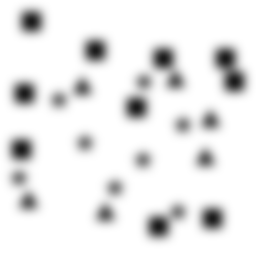
Squares: 10
Triangles: 6
Stars: 8
Total shapes: 24